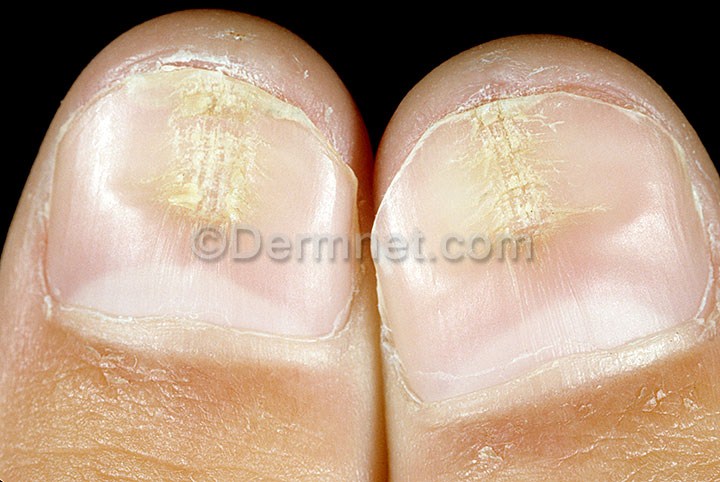
Disease: Nail Fungus and other Nail Disease